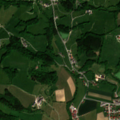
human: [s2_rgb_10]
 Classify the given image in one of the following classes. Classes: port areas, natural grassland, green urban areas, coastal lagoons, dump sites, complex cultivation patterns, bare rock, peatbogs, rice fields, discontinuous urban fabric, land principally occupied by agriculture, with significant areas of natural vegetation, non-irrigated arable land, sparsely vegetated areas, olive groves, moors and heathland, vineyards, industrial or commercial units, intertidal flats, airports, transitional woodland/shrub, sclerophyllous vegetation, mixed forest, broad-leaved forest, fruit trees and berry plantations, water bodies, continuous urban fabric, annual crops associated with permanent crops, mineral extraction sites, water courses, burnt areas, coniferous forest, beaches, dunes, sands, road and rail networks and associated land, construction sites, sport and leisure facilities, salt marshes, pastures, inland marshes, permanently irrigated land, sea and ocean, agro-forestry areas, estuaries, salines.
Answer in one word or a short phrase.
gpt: discontinuous urban fabric, pastures, complex cultivation patterns, land principally occupied by agriculture, with significant areas of natural vegetation, mixed forest